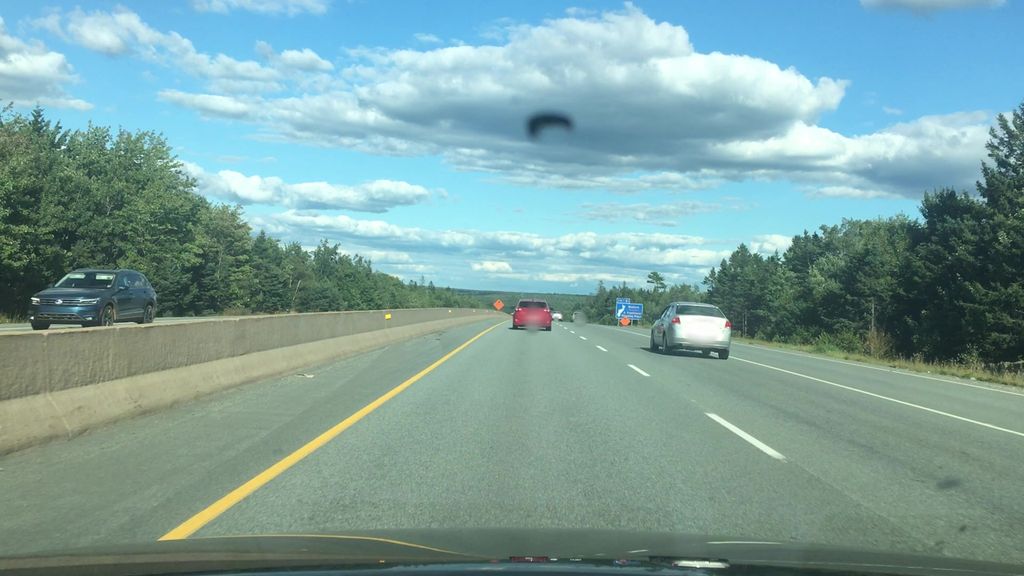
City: halifax